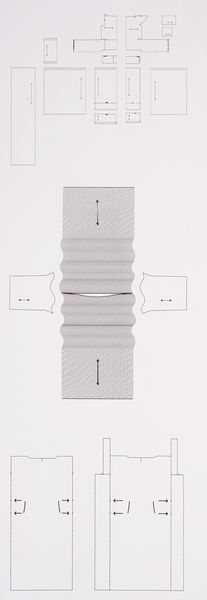
Titel: Schnittmuster eines Kleides
Künstler: Madeleine Vionnet
Standort: Kyoto (Japan)
Institution: Kyoto Costume Institute
Schlagwörter: grau, kleid, mitte, raum, schwarz, skizze, weiss, zeichnung, gebäude, haus, hochformat, architektur, möbel, häuser, sessel, papier, modell, modern, klein, linien, industrie, wohnung, symmetrie, schmal, striche, foto, rechtecke, rechteck, linie, minimalistisch, technik, symmetrisch, schnitt, bleistift, entwurf, reduktion, schema, plan, objekt, kanten, design, wohnen, schmick, pfeile, innenarchitektur, riss, grundriss, wohnraum, basteln, länge, teile, anleitung, strichzeichnung, planung, bastelbogen, betten, minimal, reum, wellenlinien, schlitze, designer, schnittmuster, winzig, bastelanleitung, anweisung, auffbau, geplant, modellbau, möbel sessel, schnittlinien, wesentliche